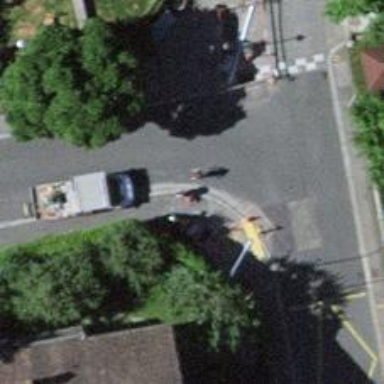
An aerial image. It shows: Kerb barrier.